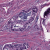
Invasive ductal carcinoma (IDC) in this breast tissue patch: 1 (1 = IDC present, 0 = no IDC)